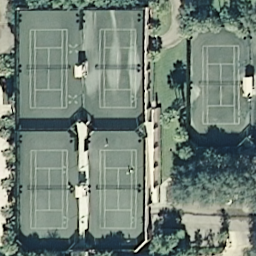
Label: tennis court